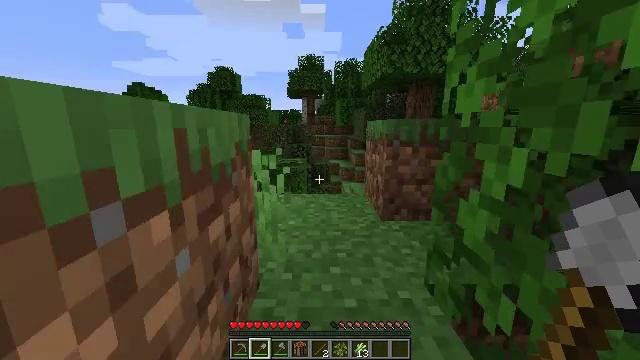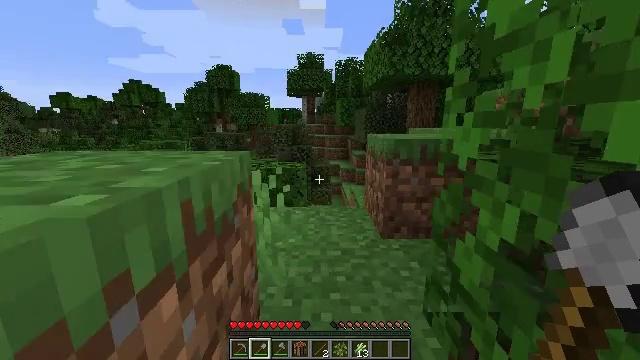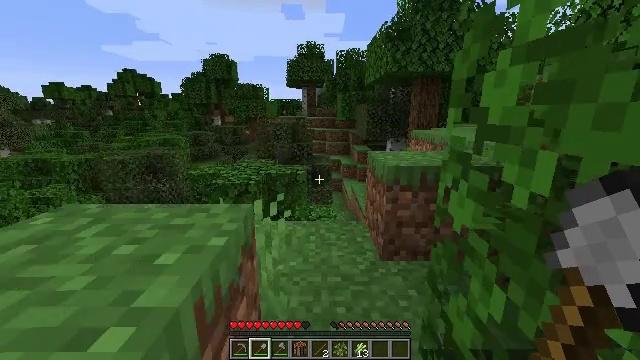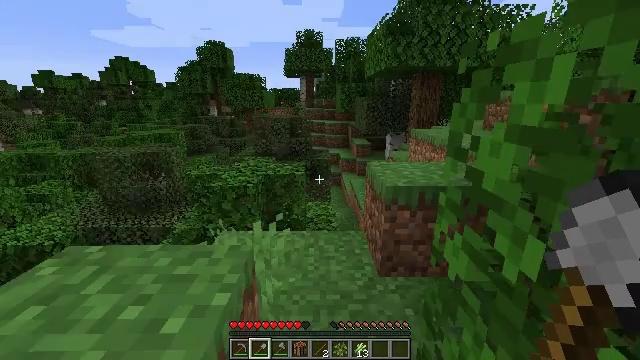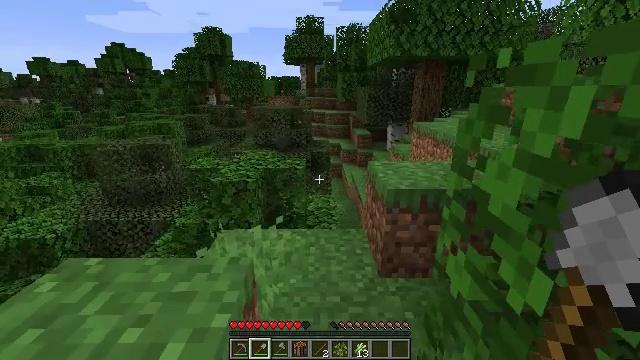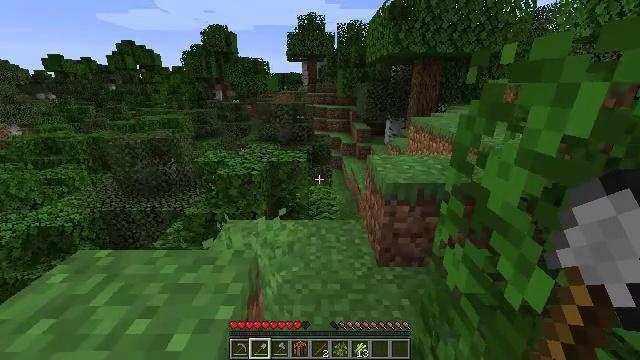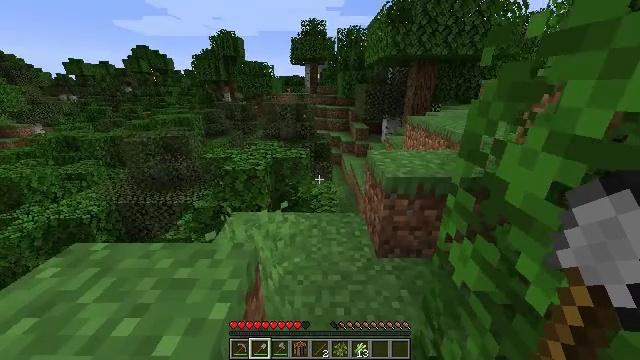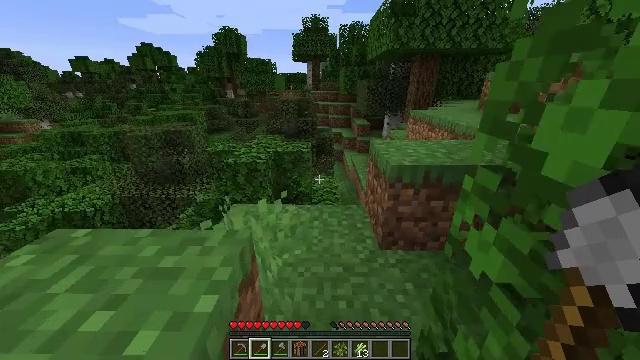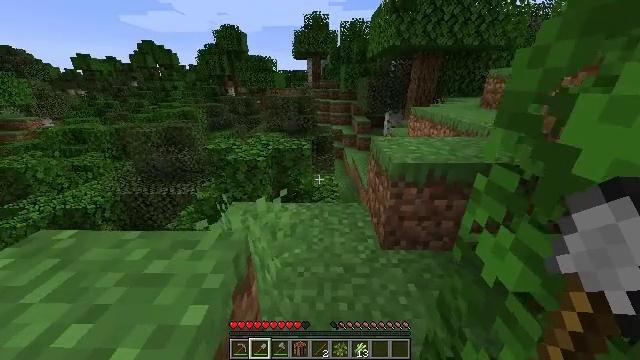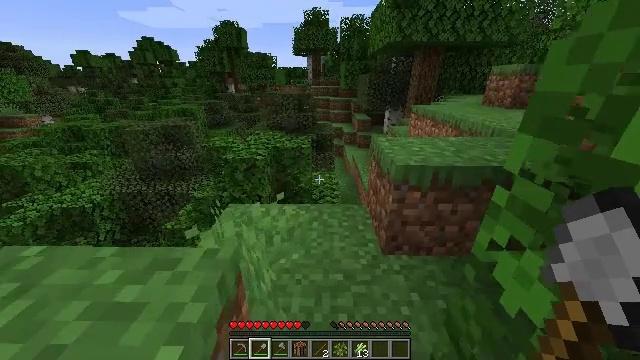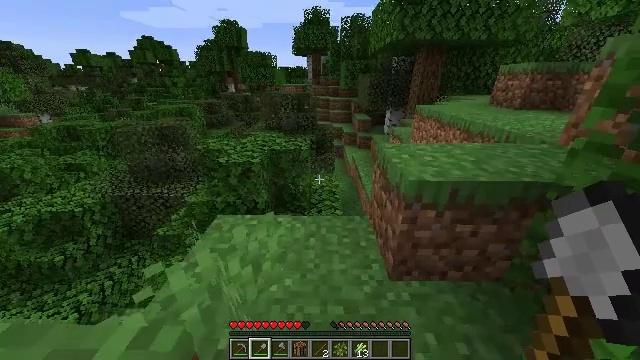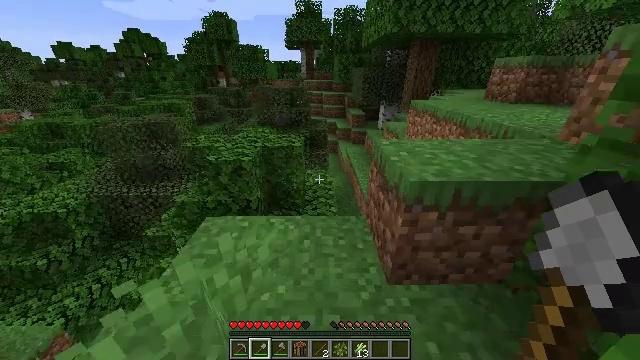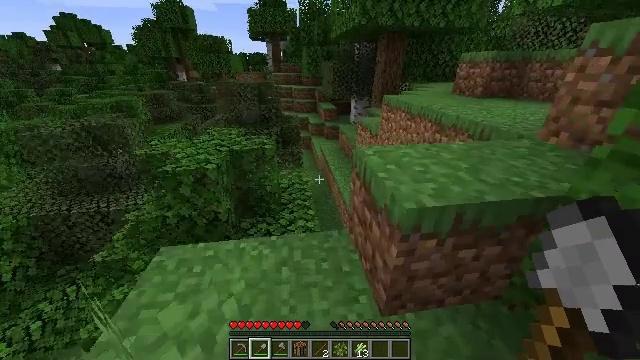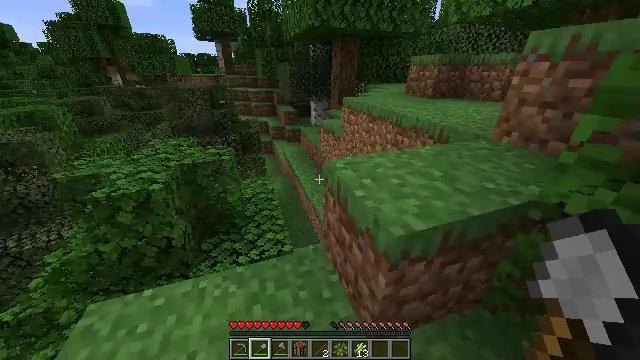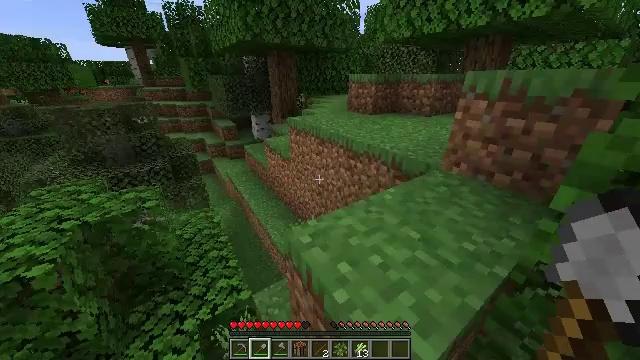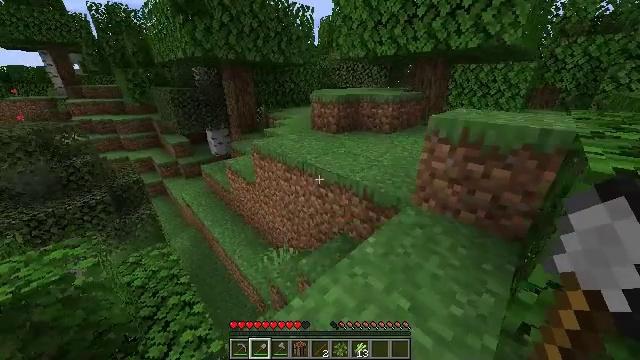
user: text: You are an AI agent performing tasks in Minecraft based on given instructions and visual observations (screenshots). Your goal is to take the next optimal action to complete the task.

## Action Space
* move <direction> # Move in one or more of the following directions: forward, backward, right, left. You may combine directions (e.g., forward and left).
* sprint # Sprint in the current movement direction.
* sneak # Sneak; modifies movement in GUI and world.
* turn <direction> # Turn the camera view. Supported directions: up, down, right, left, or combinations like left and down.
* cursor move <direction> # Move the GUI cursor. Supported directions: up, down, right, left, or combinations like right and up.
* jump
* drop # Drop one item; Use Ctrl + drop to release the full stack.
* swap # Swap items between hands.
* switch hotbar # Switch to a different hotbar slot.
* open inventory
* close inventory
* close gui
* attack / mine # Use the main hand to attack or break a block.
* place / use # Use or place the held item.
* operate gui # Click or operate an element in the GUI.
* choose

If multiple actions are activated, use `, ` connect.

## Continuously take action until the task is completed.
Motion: motion action
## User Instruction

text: Harvest birch leaves for decorations.
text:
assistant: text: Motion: move forward, sprint, jump
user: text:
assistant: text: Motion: move forward, sprint, turn down, jump
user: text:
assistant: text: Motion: move forward, sprint, turn down, jump
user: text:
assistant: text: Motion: move forward, sprint, turn down
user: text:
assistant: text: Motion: move forward, sprint, turn down
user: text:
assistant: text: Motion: move forward, sprint, turn down
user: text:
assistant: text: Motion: move forward, sprint
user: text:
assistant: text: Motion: move forward, sprint
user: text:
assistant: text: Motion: move forward, sprint
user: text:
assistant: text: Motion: move forward, sprint
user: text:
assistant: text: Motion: move forward, sprint, turn right and down
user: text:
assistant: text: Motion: move forward, sprint, turn right and down
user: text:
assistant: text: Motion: move forward, sprint, turn right
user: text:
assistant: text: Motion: move forward, sprint, turn right and up, jump
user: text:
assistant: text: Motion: move forward, sprint, turn right and up, jump
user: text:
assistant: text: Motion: move forward, sprint, jump
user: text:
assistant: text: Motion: move forward, sprint, jump
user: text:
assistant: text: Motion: move forward, sprint, jump
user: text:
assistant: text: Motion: move forward, sprint, jump
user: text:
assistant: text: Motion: move forward and move right, sprint
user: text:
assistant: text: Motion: move forward and move right, sprint
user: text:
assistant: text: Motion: move forward and move right, sprint
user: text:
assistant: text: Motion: move forward and move right, sprint
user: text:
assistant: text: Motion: move forward and move right, sprint
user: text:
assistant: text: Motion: move forward and move right, sprint
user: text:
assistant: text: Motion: move forward and move right, sprint, turn up
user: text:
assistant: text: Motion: move forward and move right, sprint, turn right and up
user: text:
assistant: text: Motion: move forward and move right, sprint, turn right and up
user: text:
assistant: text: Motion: move forward and move right, sprint, turn right and up
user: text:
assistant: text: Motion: move forward and move right, sprint, turn right and up